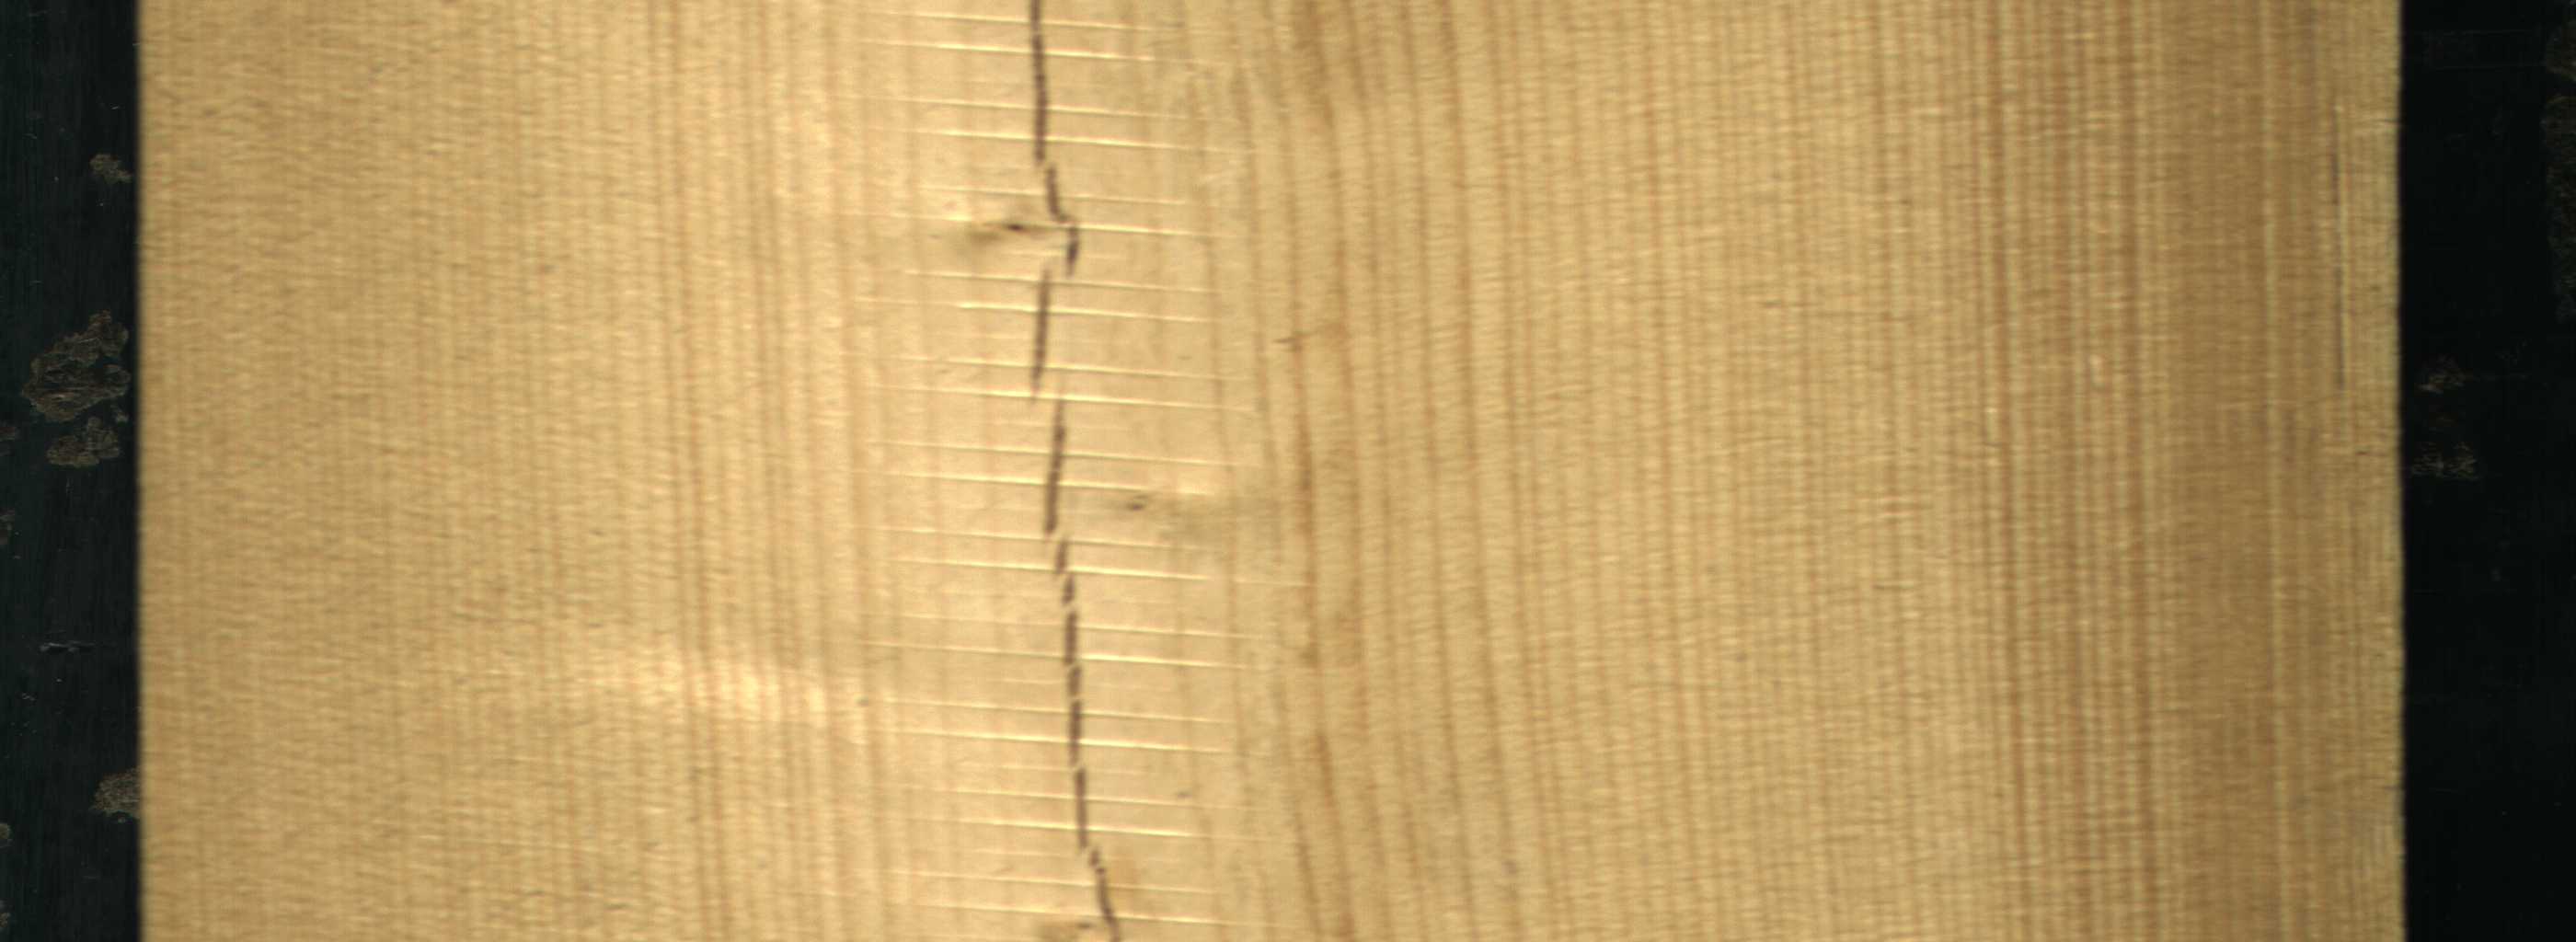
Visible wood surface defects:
Crack